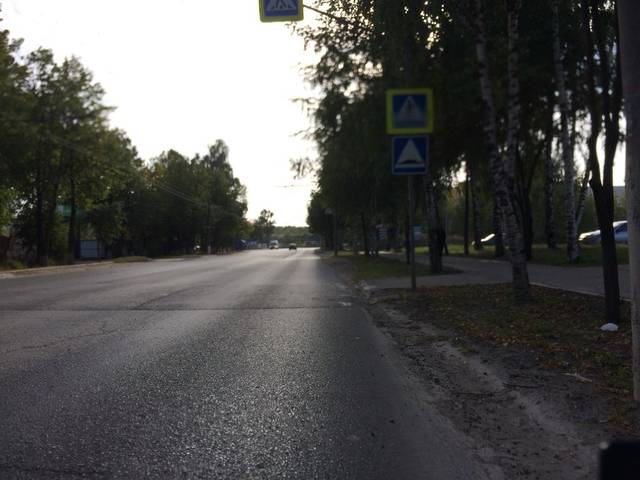
Region: Russia
Coordinates: 56.627, 47.84